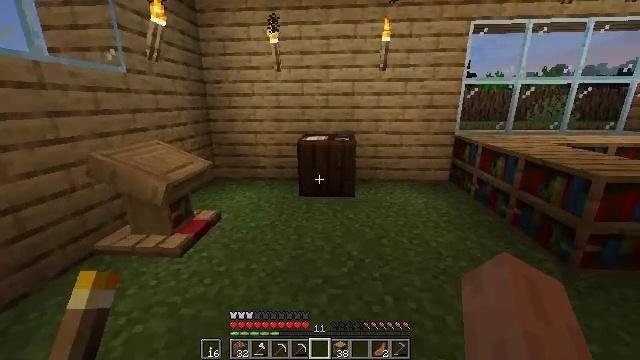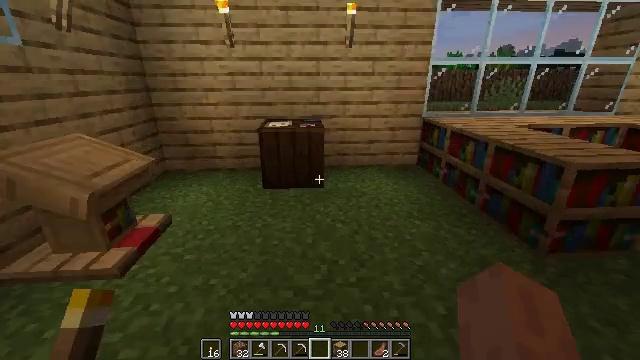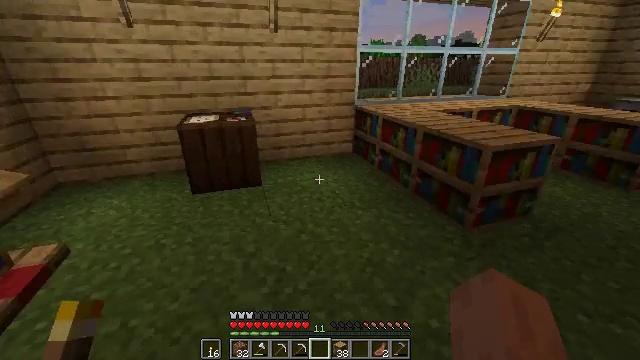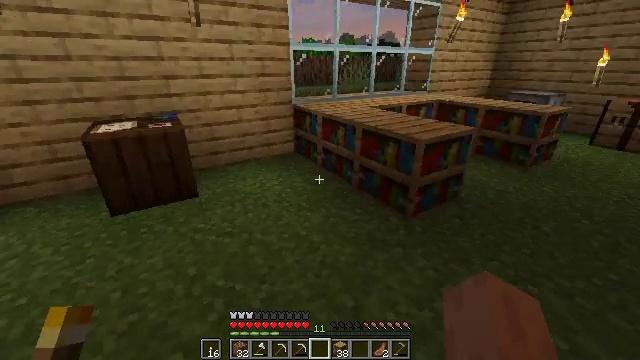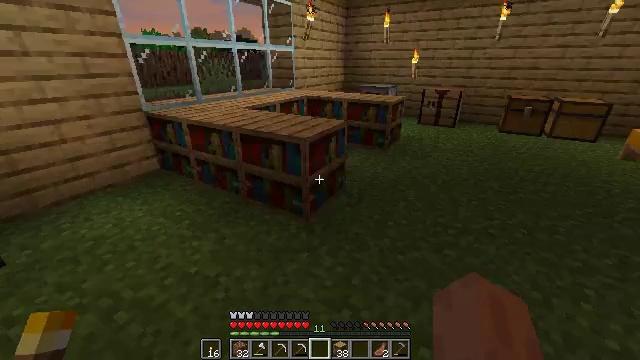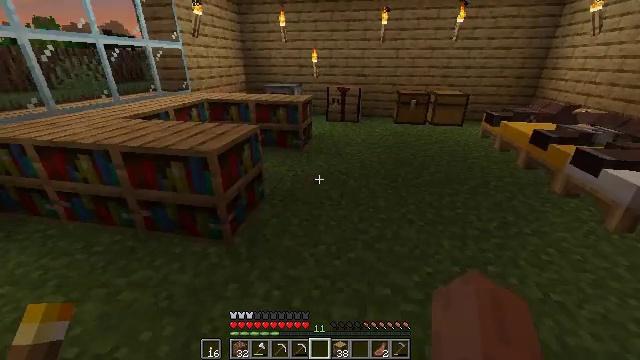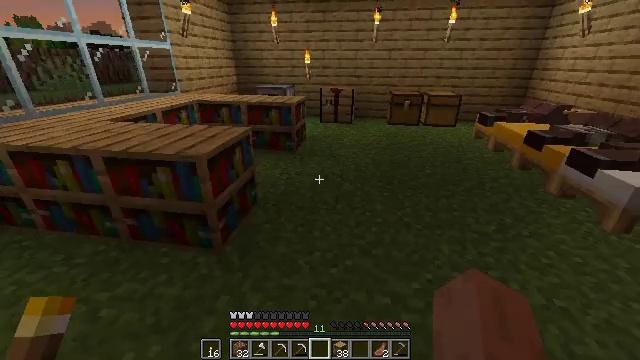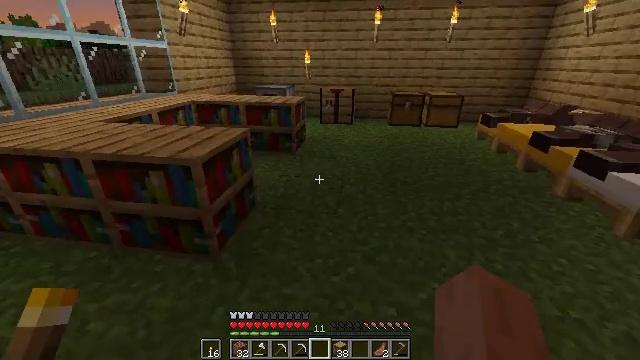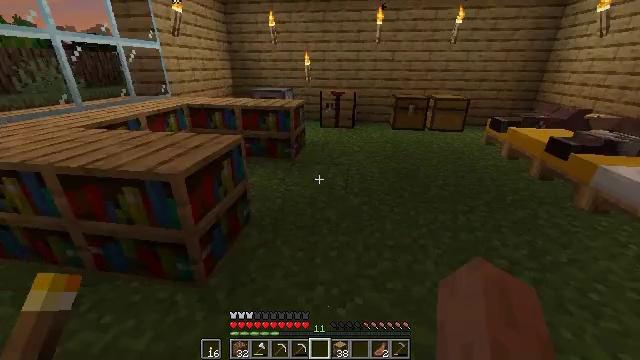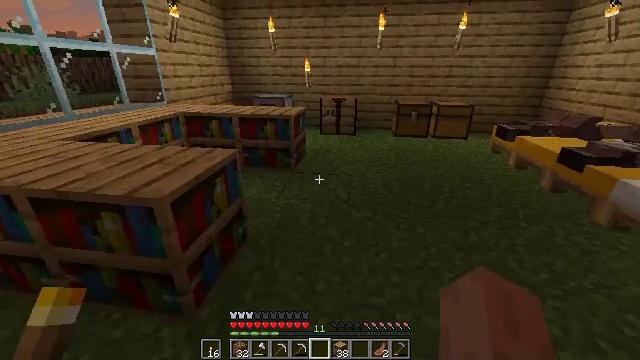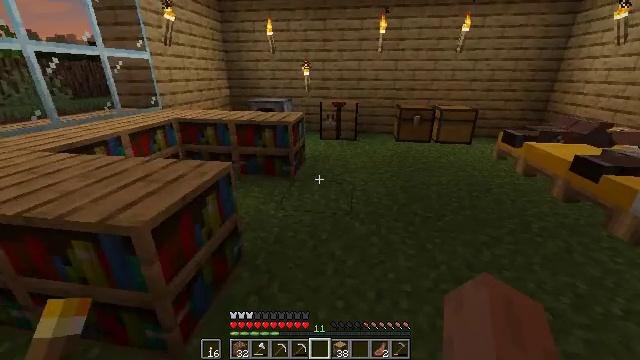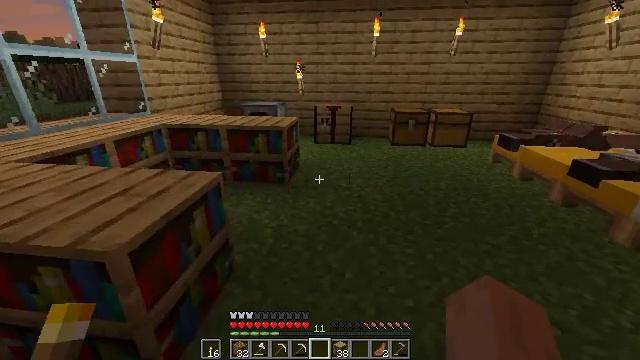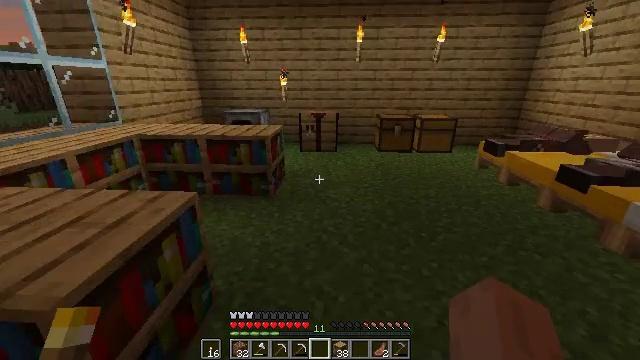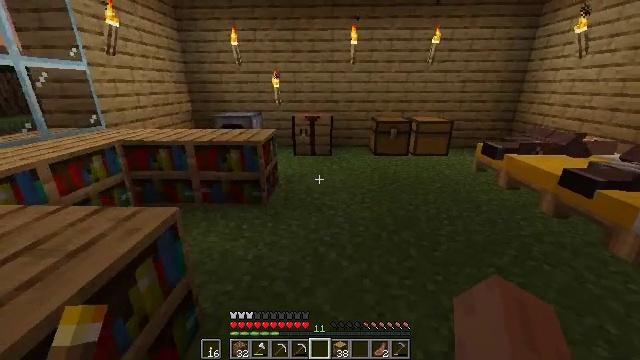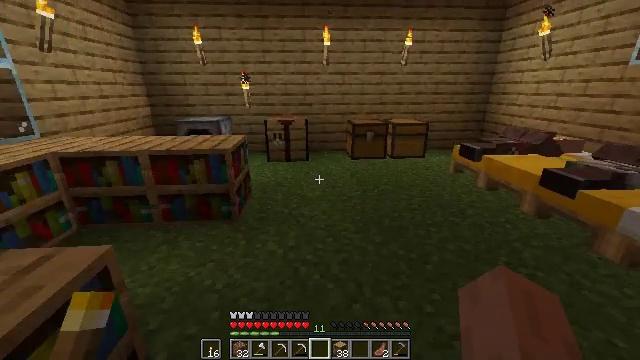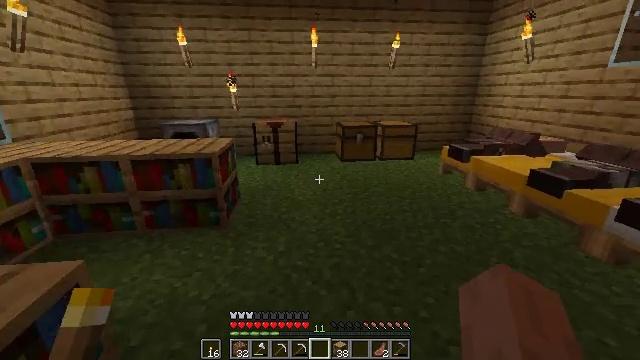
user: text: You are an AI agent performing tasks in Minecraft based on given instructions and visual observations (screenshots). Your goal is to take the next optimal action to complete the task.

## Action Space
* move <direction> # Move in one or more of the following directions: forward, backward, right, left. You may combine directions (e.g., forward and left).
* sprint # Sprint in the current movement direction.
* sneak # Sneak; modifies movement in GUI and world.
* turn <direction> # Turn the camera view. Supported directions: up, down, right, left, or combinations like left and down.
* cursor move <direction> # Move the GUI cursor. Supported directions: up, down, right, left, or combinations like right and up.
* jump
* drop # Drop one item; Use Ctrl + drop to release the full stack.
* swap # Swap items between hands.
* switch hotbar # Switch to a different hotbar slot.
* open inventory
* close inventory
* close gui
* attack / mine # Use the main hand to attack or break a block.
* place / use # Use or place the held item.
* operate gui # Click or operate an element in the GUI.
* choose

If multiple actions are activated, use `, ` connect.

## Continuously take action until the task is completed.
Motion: motion action
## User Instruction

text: Create a composter using wooden slabs.
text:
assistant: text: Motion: move forward, turn right and down
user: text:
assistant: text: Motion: move forward, turn right and down
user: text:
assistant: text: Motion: move forward, turn right
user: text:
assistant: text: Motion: move forward, turn right
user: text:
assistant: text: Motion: move forward, turn right
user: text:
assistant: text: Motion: move forward, turn right
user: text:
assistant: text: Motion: move forward
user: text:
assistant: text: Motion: move forward
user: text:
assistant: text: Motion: move forward, turn up
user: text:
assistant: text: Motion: move forward
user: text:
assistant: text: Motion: move forward, turn right
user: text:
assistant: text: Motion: move forward, turn right and up
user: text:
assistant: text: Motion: move forward, turn right
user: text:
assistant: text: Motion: move forward, turn right
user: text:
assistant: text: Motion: move forward, turn right
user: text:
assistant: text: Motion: move forward, turn right and up
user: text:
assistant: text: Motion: move forward
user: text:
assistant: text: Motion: move forward
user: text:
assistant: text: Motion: move forward
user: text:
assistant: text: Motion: move forward
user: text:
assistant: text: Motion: move forward
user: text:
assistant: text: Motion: move forward, turn left
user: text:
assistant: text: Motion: move forward, turn left
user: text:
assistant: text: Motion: move forward, turn left
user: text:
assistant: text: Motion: move forward, turn left
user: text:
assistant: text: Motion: move forward, turn left
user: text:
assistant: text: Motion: move forward, turn left
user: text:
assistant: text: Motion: move forward
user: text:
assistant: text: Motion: move forward, turn left
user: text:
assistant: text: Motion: move forward, turn left